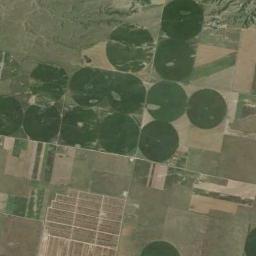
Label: circular_farmland